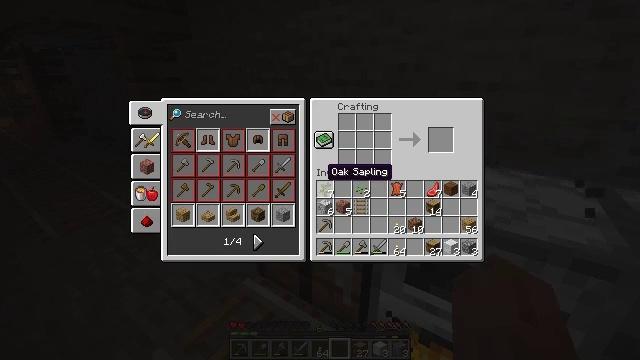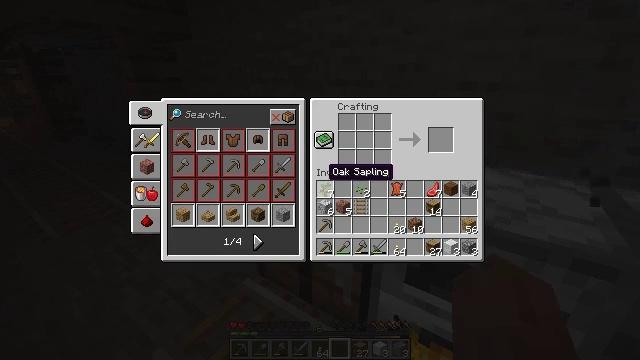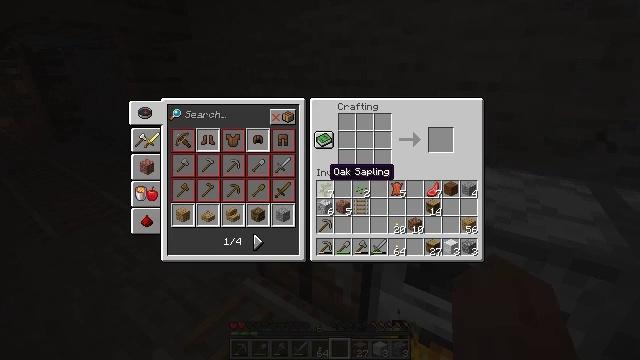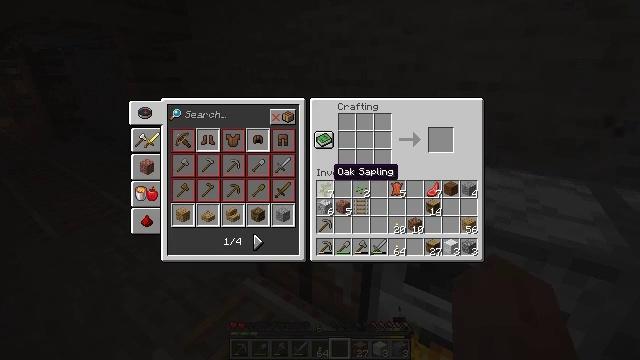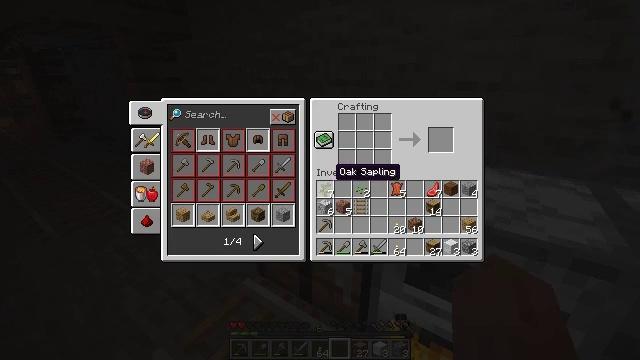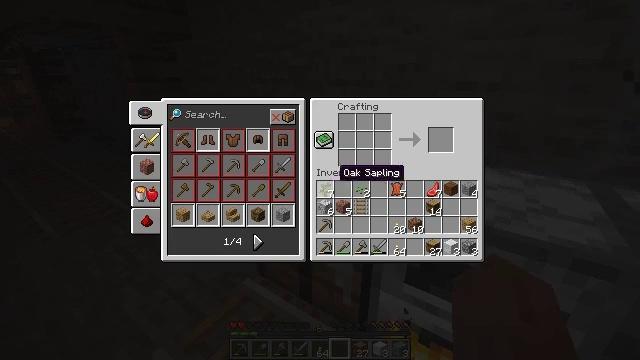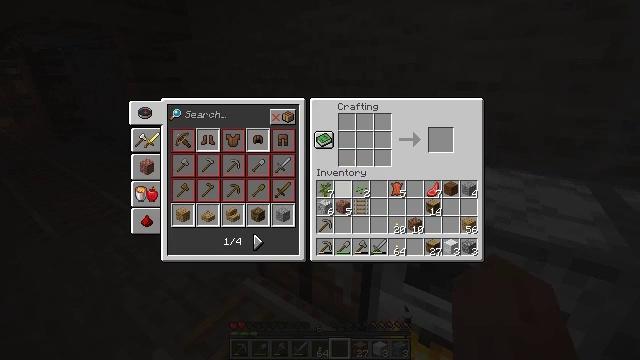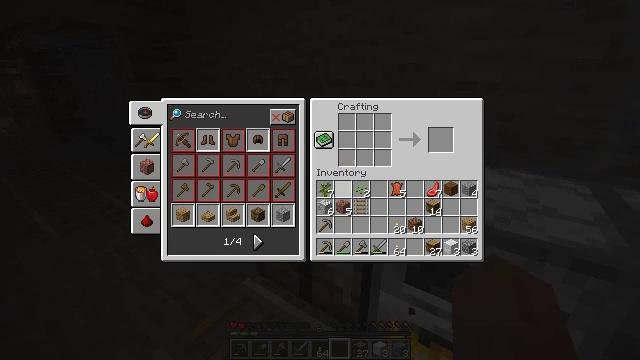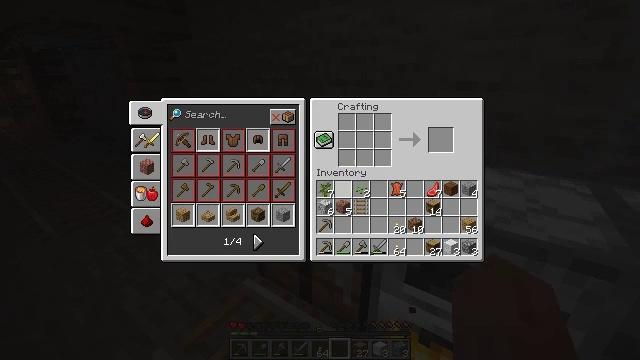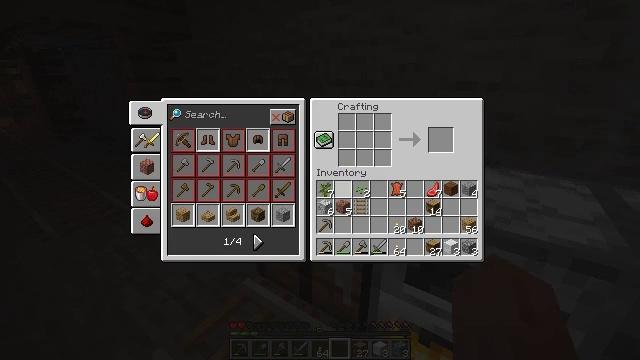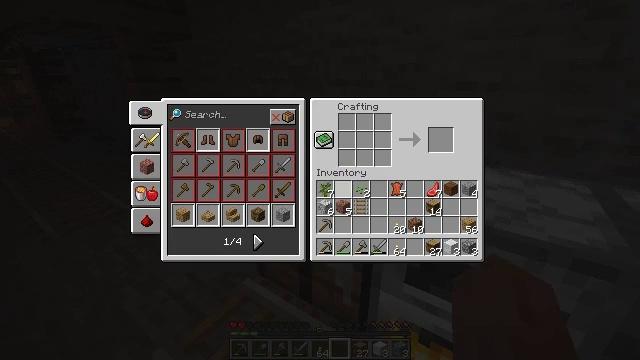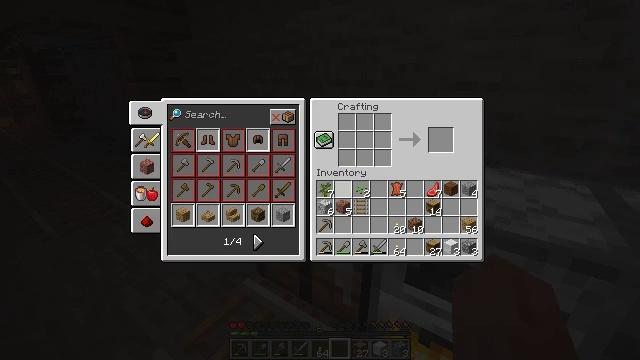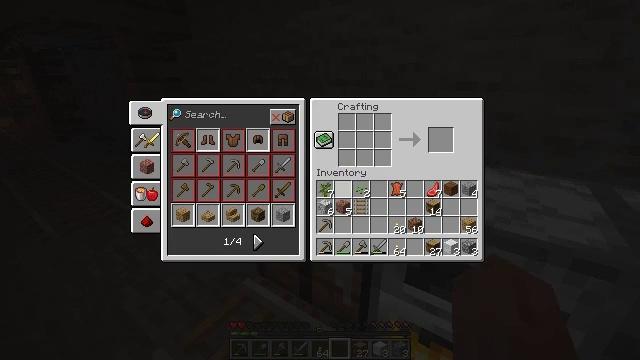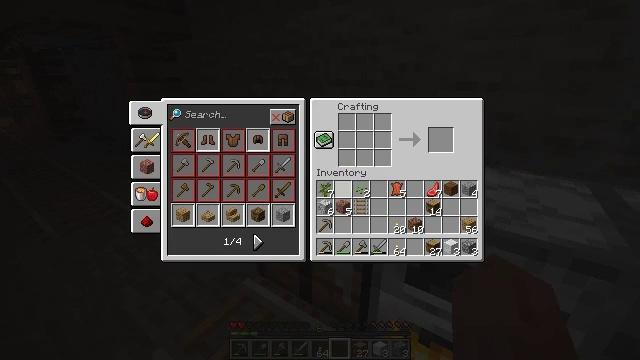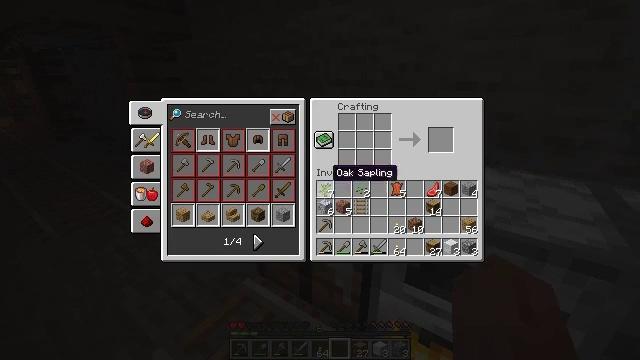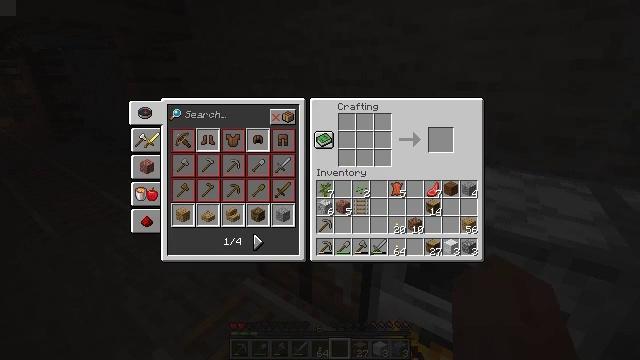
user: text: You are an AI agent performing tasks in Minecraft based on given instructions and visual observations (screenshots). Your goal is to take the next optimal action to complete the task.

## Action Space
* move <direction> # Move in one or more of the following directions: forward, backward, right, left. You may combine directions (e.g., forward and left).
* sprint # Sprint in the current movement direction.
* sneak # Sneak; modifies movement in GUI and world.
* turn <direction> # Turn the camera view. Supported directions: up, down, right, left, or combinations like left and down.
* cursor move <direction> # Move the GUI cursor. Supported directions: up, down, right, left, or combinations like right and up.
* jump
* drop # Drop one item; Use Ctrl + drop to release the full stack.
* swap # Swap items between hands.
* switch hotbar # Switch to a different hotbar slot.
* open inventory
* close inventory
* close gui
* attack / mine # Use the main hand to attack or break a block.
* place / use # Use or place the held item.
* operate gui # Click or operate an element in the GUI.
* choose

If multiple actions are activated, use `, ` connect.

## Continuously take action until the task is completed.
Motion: motion action
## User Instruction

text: Interact with the crafting table to craft a leather helmet.
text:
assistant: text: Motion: no_op
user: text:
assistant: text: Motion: no_op
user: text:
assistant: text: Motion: no_op
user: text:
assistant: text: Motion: no_op
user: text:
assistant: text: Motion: no_op
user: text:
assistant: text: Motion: no_op
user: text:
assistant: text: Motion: no_op
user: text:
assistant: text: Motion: no_op
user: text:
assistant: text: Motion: no_op
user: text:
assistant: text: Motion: no_op
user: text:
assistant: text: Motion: no_op
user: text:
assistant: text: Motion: no_op
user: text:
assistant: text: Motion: no_op
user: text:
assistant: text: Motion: cursor move left
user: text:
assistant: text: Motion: cursor move left
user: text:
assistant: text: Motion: cursor move left and up
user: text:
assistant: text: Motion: cursor move left and up
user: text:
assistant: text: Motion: no_op
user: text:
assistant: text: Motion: no_op
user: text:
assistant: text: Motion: no_op
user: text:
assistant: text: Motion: cursor move left
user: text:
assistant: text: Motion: no_op
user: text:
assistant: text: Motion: operate gui
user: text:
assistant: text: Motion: operate gui
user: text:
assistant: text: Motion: operate gui
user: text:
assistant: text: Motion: operate gui
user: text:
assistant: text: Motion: no_op
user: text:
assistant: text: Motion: cursor move right
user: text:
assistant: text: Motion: cursor move right
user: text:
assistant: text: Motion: cursor move right